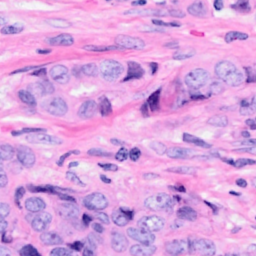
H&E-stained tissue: Breast